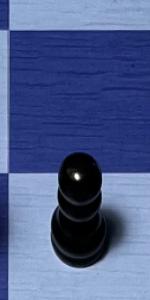
Label: Pawn_Black